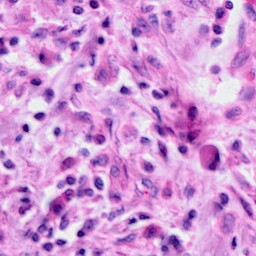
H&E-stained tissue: Cervix